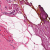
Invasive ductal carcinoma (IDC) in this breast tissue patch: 0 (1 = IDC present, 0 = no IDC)